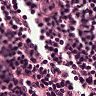
Metastatic tissue present: no